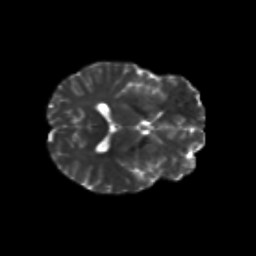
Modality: T2w
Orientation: axial
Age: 33
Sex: female
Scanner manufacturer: siemens
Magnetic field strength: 3 T
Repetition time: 8.6 s
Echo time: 0.095 s